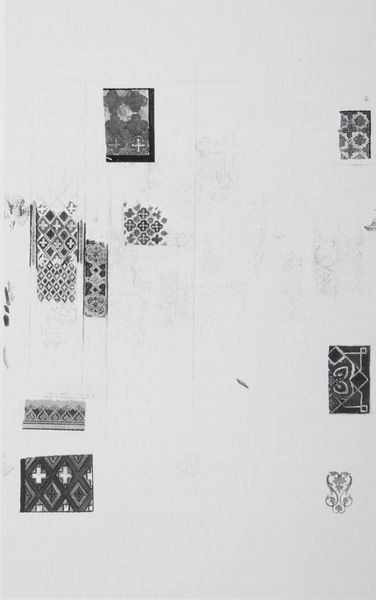
Titel: Vorstudien zur Ausmalung der Ludwigskirche
Künstler: Friedrich von Gärtner
Standort: München
Institution: Architekturmuseum der Technischen Universität
Schlagwörter: dunkel, weiß, ausschnitt, blumen, fenster, grau, schwarz, skizze, zeichnung, blüten, muster, ornament, teppich, wand, boden, stoff, stoffe, papier, abstrakt, tapete, detail, floral, ornamente, verzierung, streifen, foto, rechtecke, hell dunkel, tusche, buch, kreuz, orient, orientalisch, rechteck, dom, linie, asien, druck, seite, fliesen, schwarzweiß, kacheln, entwurf, stift, photo, fragment, geometrisch, raute, rauten, arabisch, kreuze, rosette, plan, skizzenbuch, beispiele, musterbuch, textil, wandbehang, geometrie, vierecke, kleeblatt, fragmente, teile, ausschnitte, kirchenfenster, gra, borten, wandgestaltung, schnipsel, rhomben, stoffdruck, romben, tapetenmuster 1979, vierpässe, ehm, usschnitte, musterseite